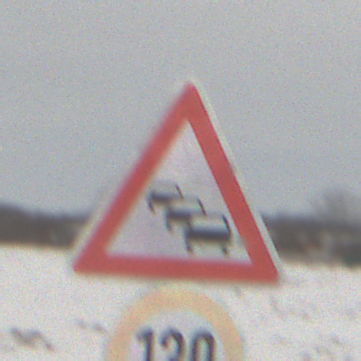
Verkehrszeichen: Stau
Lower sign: Geschwindigkeit130
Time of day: MorningAfternoon
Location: Outdoor (Nature)
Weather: Overcast
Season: Winter
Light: Natural